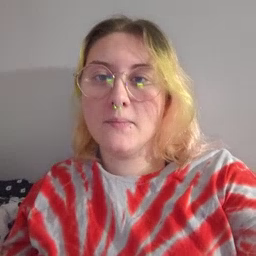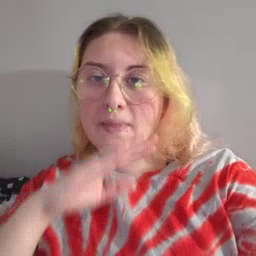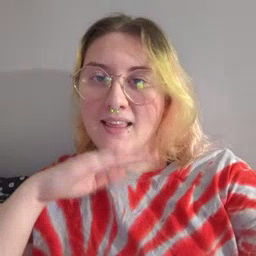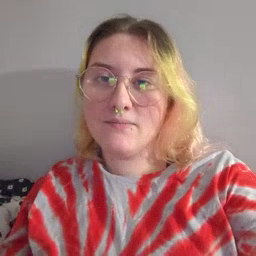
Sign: pig